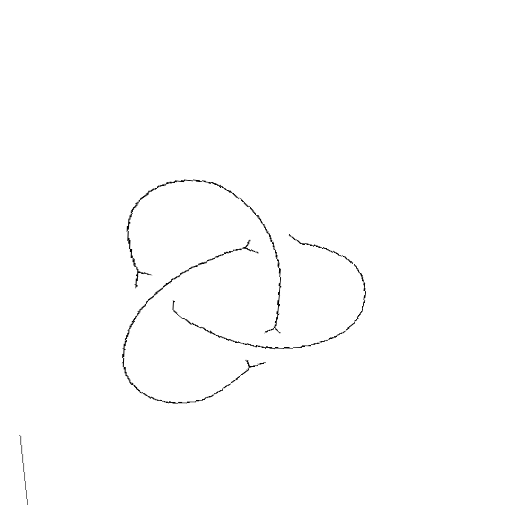
Crossing number: 3